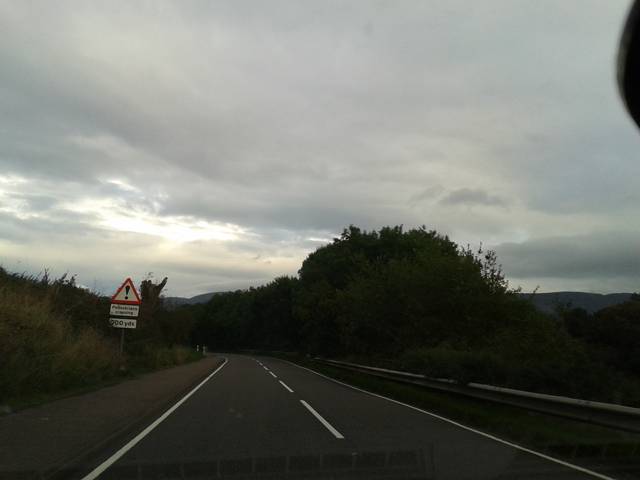
Region: United Kingdom
Coordinates: 57.337, -4.453